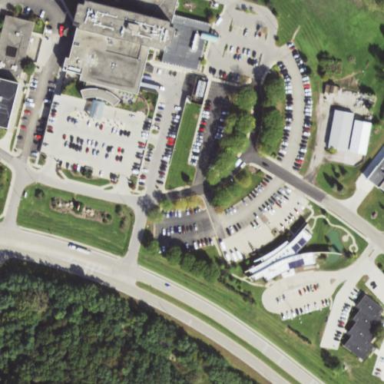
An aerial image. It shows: Hospital providing healthcare services.